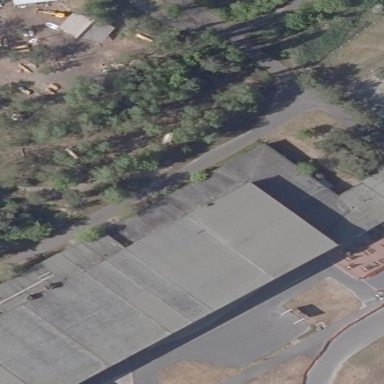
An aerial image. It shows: Building dedicated to karting.